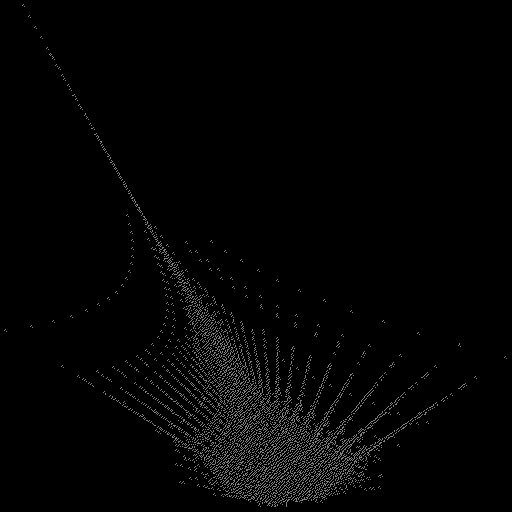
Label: spleenwort_fern